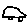
Label: car